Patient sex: M
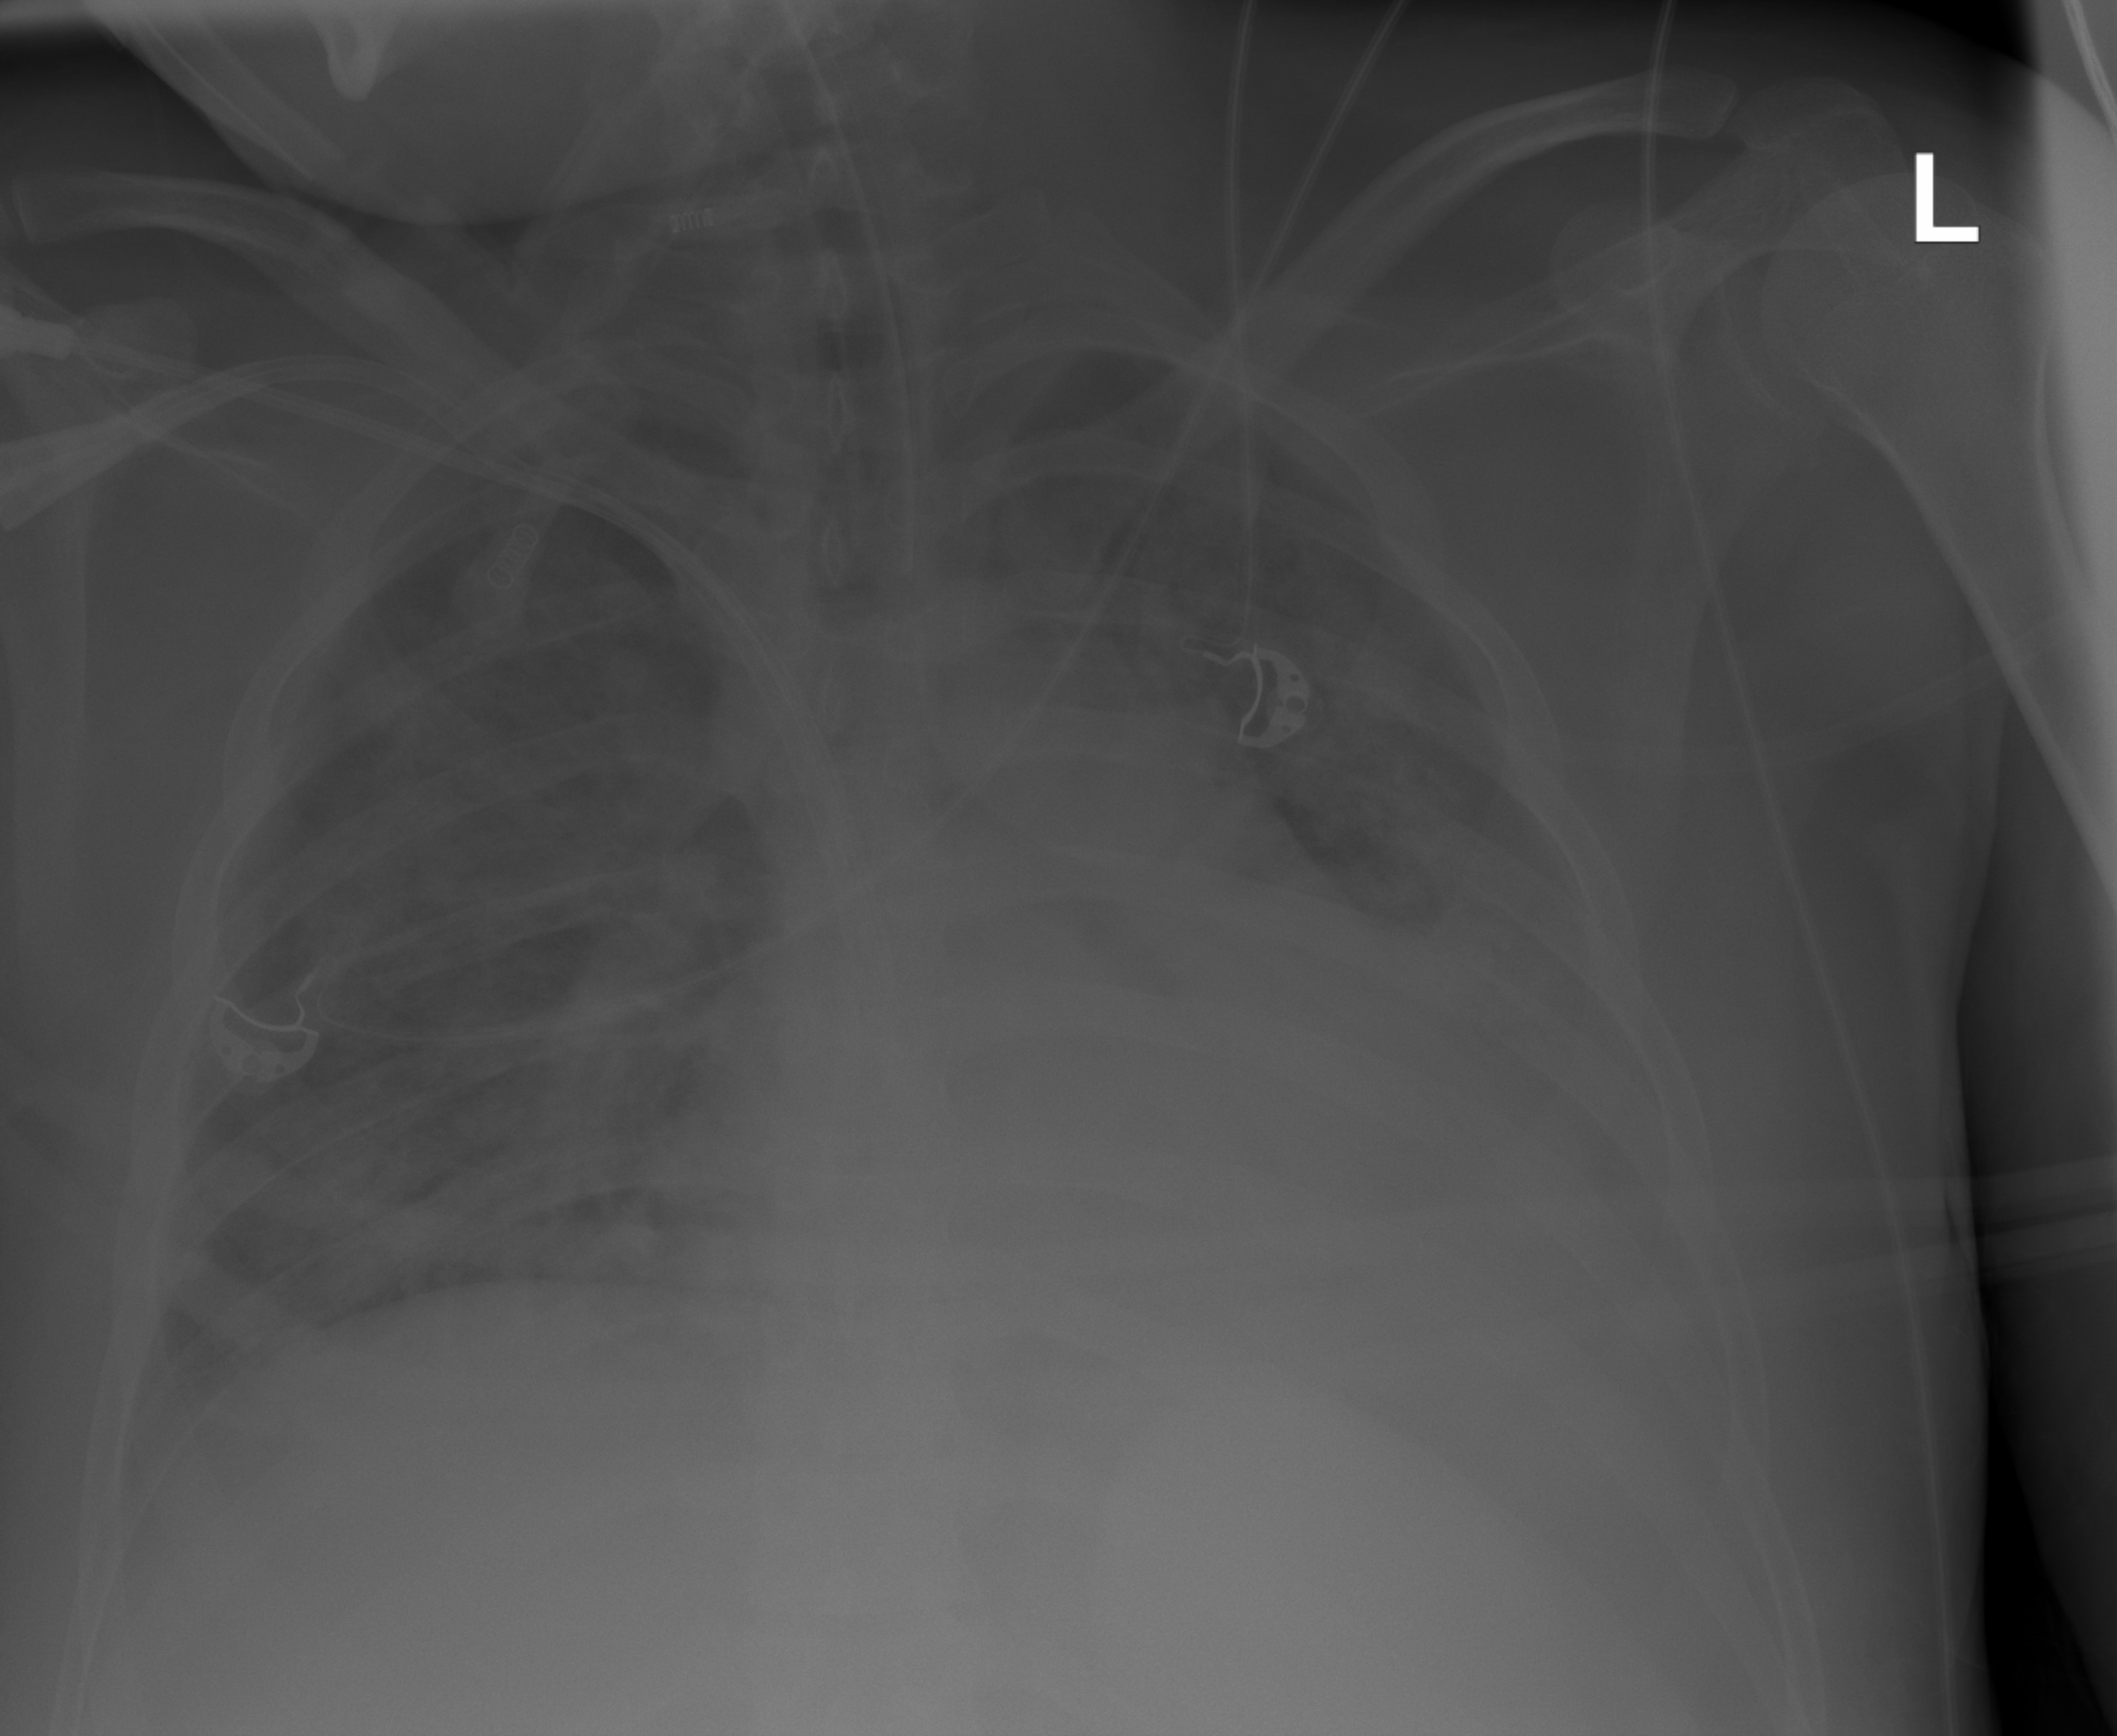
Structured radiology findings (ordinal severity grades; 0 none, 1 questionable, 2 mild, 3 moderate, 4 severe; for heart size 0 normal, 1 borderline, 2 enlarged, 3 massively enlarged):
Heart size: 2
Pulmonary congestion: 2
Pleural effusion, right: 0
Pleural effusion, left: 4
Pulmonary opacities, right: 2
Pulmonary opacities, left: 3
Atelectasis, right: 2
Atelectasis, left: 3